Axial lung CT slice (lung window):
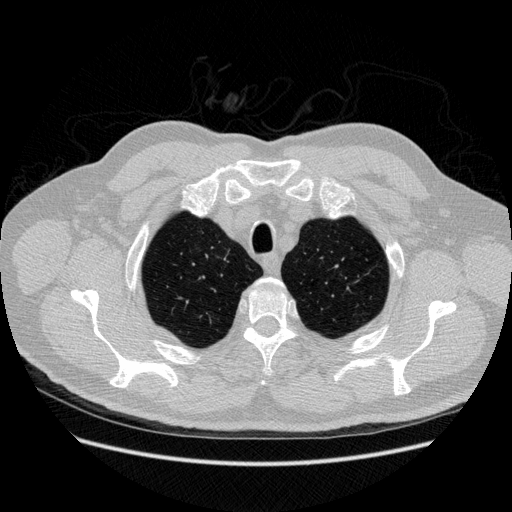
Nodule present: no